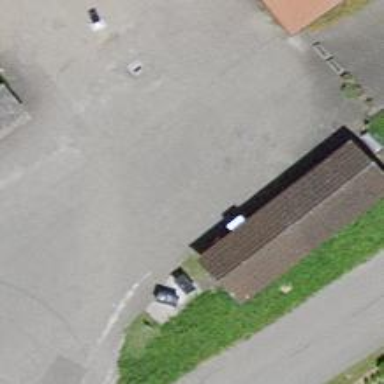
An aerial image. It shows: Post box is visible.